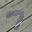
Label: 7